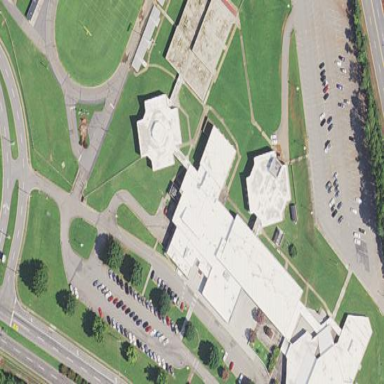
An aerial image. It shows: School building.